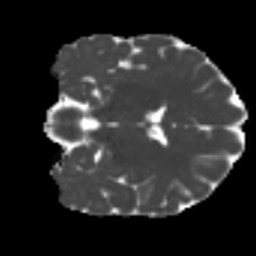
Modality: MD
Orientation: coronal
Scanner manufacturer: siemens
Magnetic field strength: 3 T
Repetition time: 4 s
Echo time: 0.0594 s